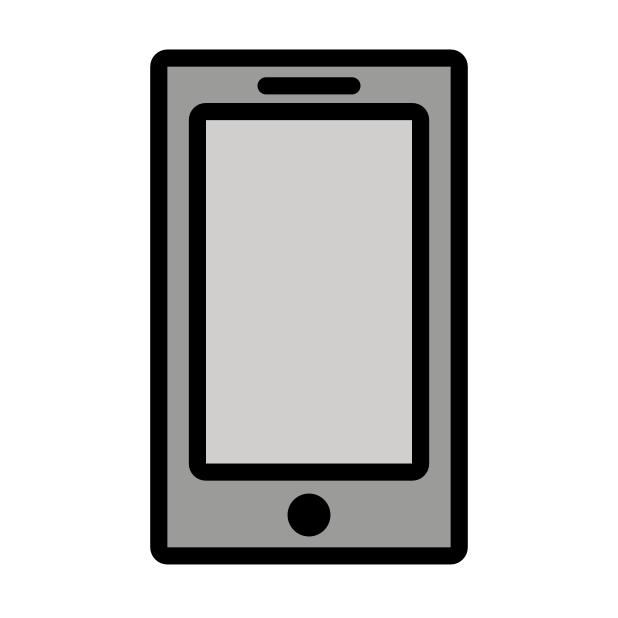
Emoji: 📱
Name: mobile phone
Unicode: 0x1f4f1